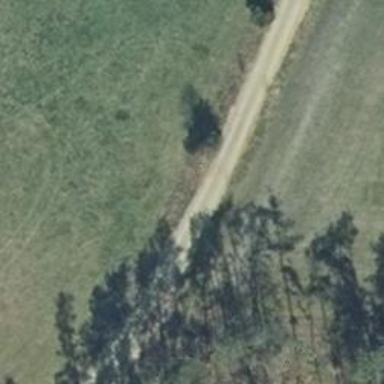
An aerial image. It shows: Residential road with grade3 track type.